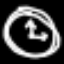
Label: clock